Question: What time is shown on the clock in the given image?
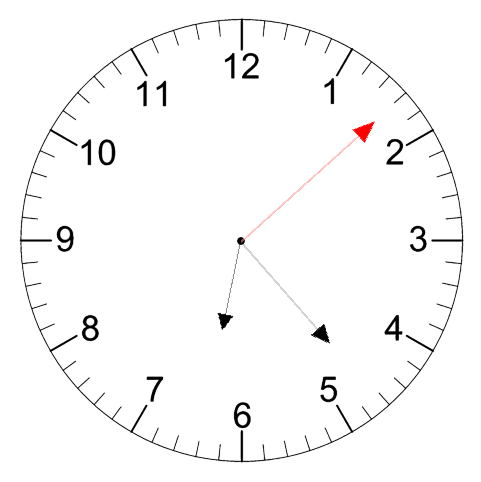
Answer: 06:23:08